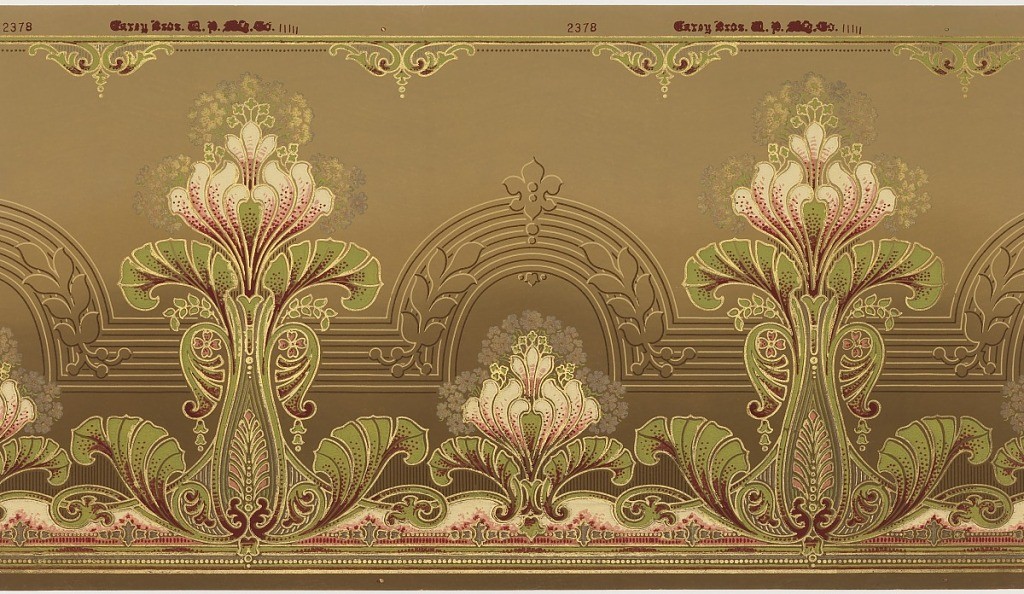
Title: Frieze
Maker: Carey Bros. W.P. Mfg. Co., Philadelphia, Pennsylvania, founded 1882
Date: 1905–1915
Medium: Machine-printed paper
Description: Horizontally repeating pattern of short and tall groups of stylized lotus blossoms. Clouds of smaller flowers frame the lotus blossoms. Art Nouveau style borders run along the top and bottom of the page, and an architectural pattern of reeded archways runs through the middle of the page. Pattern is machine-printed in gold, green, pink, purple, dark red and off-white on a khaki ground.